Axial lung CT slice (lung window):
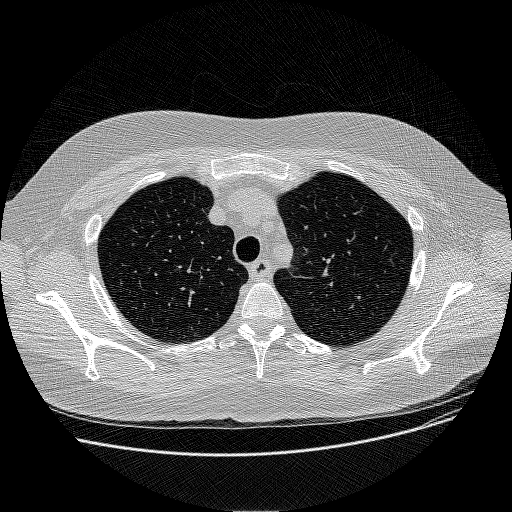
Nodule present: no